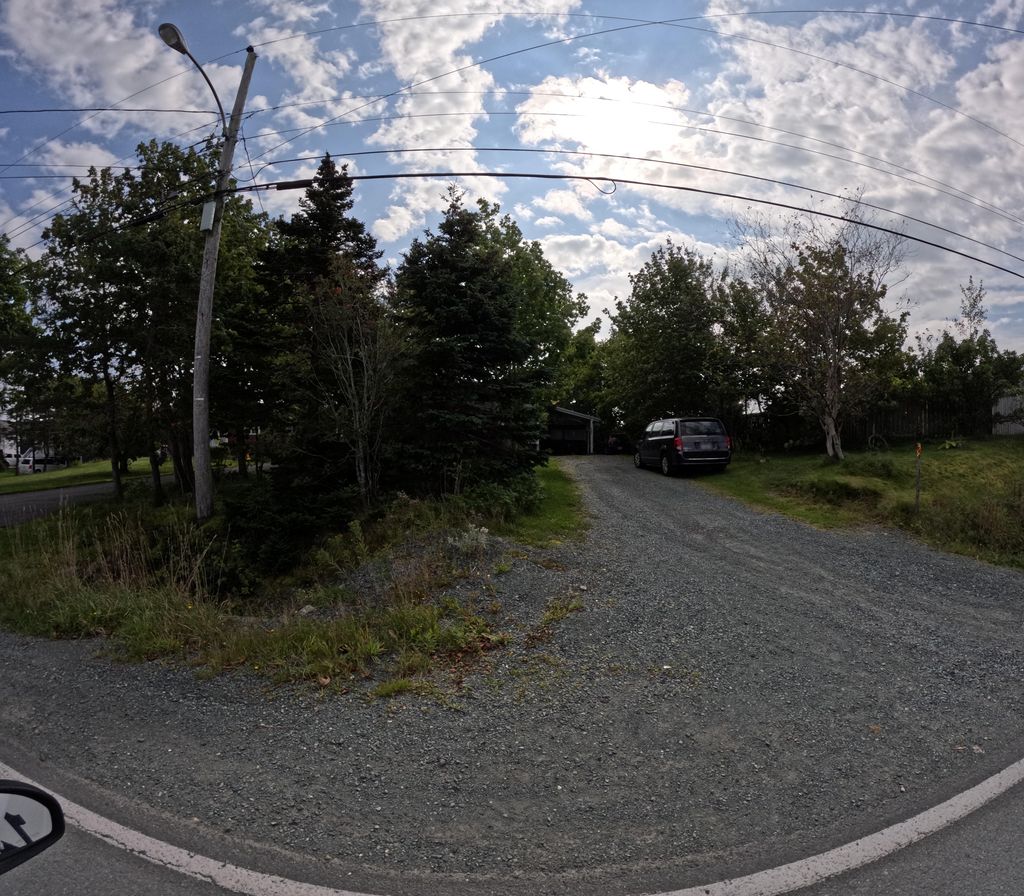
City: st_johns